Question: In my code when 'i' equals 5 'myDate' should be equal to it. The alert shows me that they are the same. I can never get the function to 'return 1;'
'''
function checkForHoliday(date) {
var myDate = new Date(date);
myDate = myDate.getMonth() + "/" + myDate.getDate() + "/" + myDate.getFullYear();
alert(myDate + "
" + holidays[5]);
for (i = 0; i <= 9; i++) {
if (myDate == holidays[i]) {
return 1;
alert("got it");
}
}
return 0;
}
'''
This is what the string in the array looks like:
'''
year = 2013
holidays[5] = "7/2/" + year
'''
My alert shows me this:

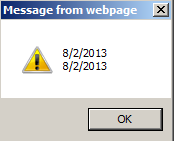
Answer: I have run your code locally, and have it working.
I'm going to guess that your issue stems from the fact that Date.getMonth() returns month numbers where January === 0. That throws a lot of people off.
To recreate your code, I simply used Chrome's console. I also changed your alert to a 'console.log' to save myself the hassle of using 'alert'.
Here's the code:
'''
function checkForHoliday(date) {
var myDate = new Date(date);
myDate = myDate.getMonth() + "/" + myDate.getDate() + "/" + myDate.getFullYear();
console.log(myDate + "
" + holidays[5]);
for (i = 0; i <= 9; i++) {
if (myDate == holidays[i]) {
return 1;
}
}
return 0;
}
'''
And a fake holiday array:
'''
holidays = [0,1,2,3,4,'7/2/2013']
'''
(The 7 here actually corresponds to August)
Upon running 'checkForHoliday('8/2/2013')', the console reports back a response of '1'. The code successfully matches the date.
If you actually intended for 'holiday[5]' to represent July 2nd, 2013, you'll need to set 'holiday[5] = '6/2/2013''.